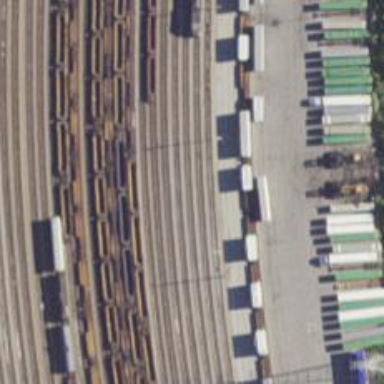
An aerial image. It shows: Railway yard in service.